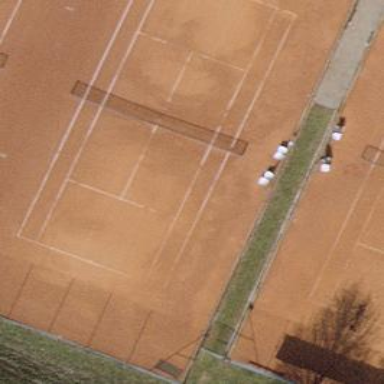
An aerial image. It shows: Sand tennis court on pitch for leisure land.